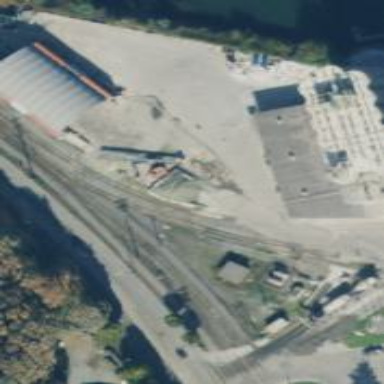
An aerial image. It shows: Rail spur service.